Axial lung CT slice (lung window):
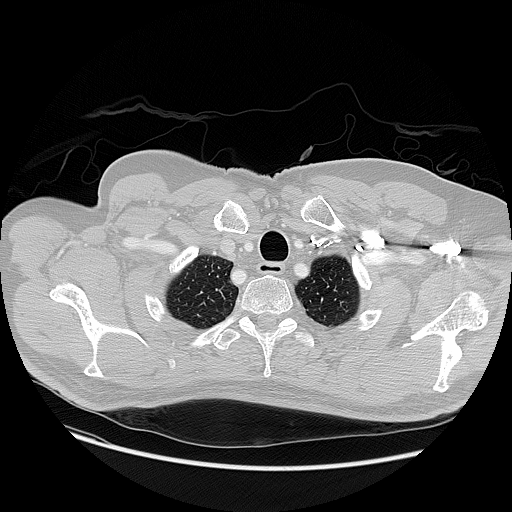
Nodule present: no